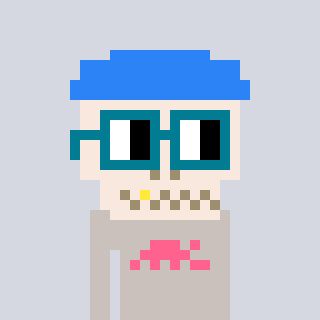
a pixel art character with square dark green glasses, a skeleton-hat-shaped head and a foggrey-colored body on a cool background